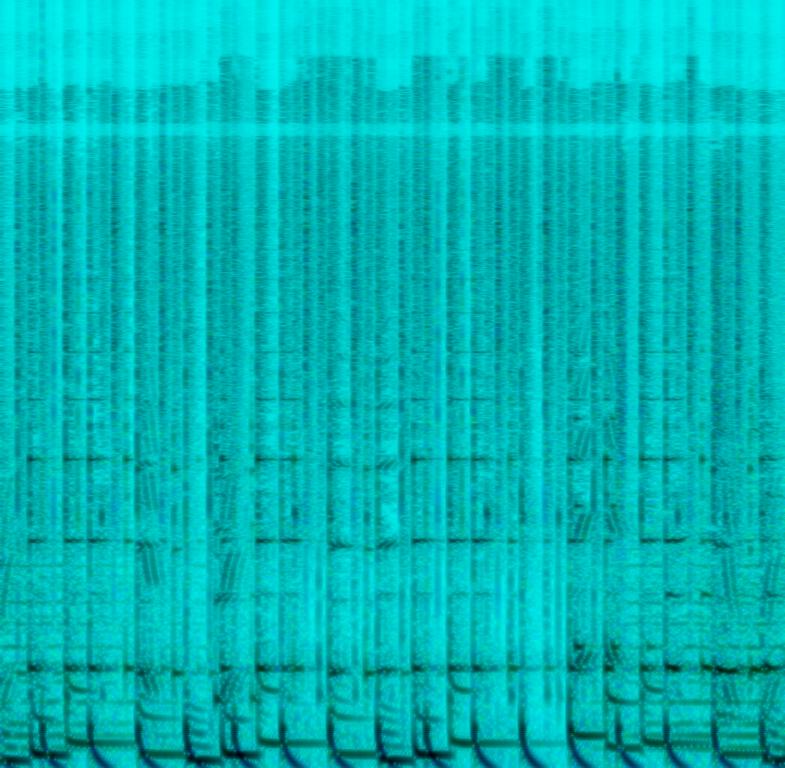
This song contains a digital techno drum with a kick on every beat. A sub-bass is inviting to dance along with synth pluck sounds playing a melody in a higher key along with a female voice. A very low pitched male voice sample comes in for a moment before a synth pad sound playing in the midrange comes in. This song may be playing in a techno club.